Question: I understand that varwidth = TRUE within ggplot2's geom_boxplot can be used to create proportional boxplots so that each boxplot also summarises the number of points within a plot. However, I am struggling to maintain proportional boxplot sizes whilst also producing multiple plots?
Using the diamonds df in ggplot2 I am trying to reproduce the below image.

What I have tried is this:
'''
ggplot(data = diamonds, mapping = aes(x = carat, y = price)) + geom_boxplot(mapping = aes(group = cut_number(carat, 20), varwidth = TRUE))
'''
I tried to use cut_number to achieve the multiple, and var-width for proportionality. I'd also like to have the boxplots show vertically. I have been stumped on this for hours and have looked online but to no avail. Any tips?
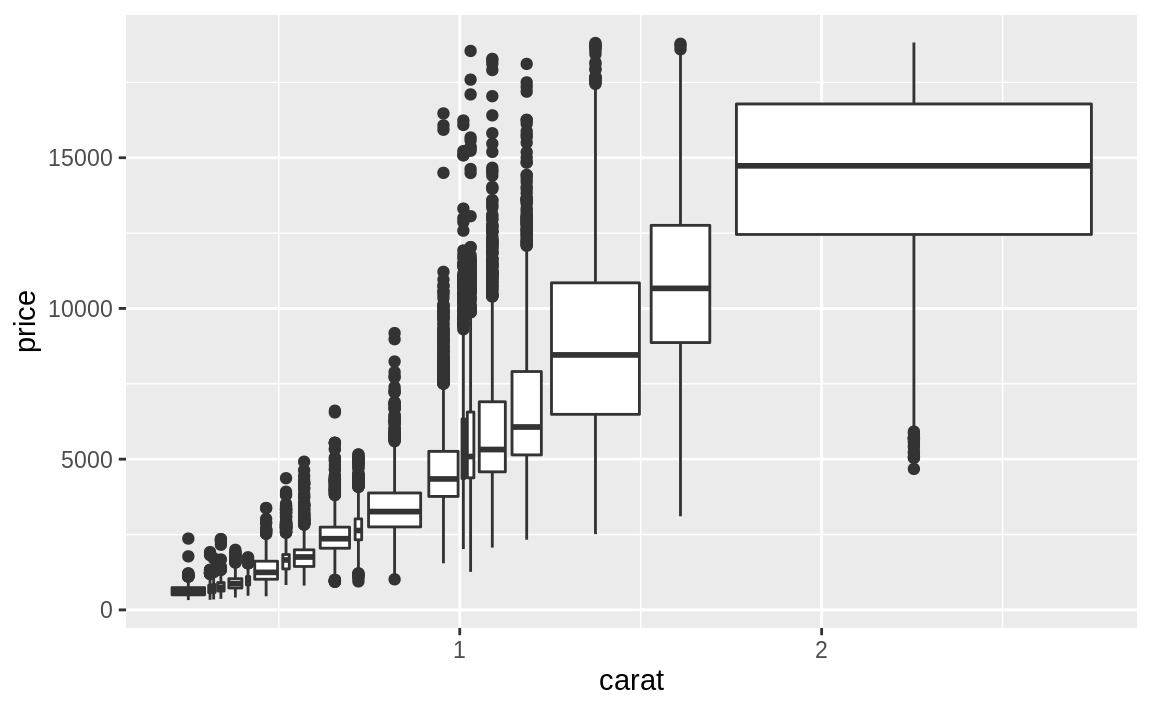
Answer: Since ggplot2 v3.3.0, the orientation of layers are autodetected. In some cases, this detection can be incorrect. You can force the orientation by adding it as an argument to a layer:
'''
library(ggplot2)
ggplot(data = diamonds, mapping = aes(x = carat, y = price)) +
geom_boxplot(mapping = aes(group = cut_number(carat, 20)),
orientation = "x")
'''

<URL>